Question: I'm define my method controller index() and I pass param title for show in my html view:
'''
class WebController extends BaseController{
public $layout = 'layout.base';
/*Index*/
public function index(){
$this->layout->title = 'Index Title';
return View::make('pages.index');
}
}
'''
But when I load the page return this error:

And in my 'appiews\layoutase.blade.php' i have:
'''
<!DOCTYPE html>
<html lang="es">
<head>
<title>{{$title}}</title>
@section('metas')
@show
@section('styles')
@show
</head>
'''
This is my route.php:
'''
Route::get('/index',['as' => 'pages.index', 'uses' => 'WebController@index']);
'''
How to fix this?
Thank you very much!
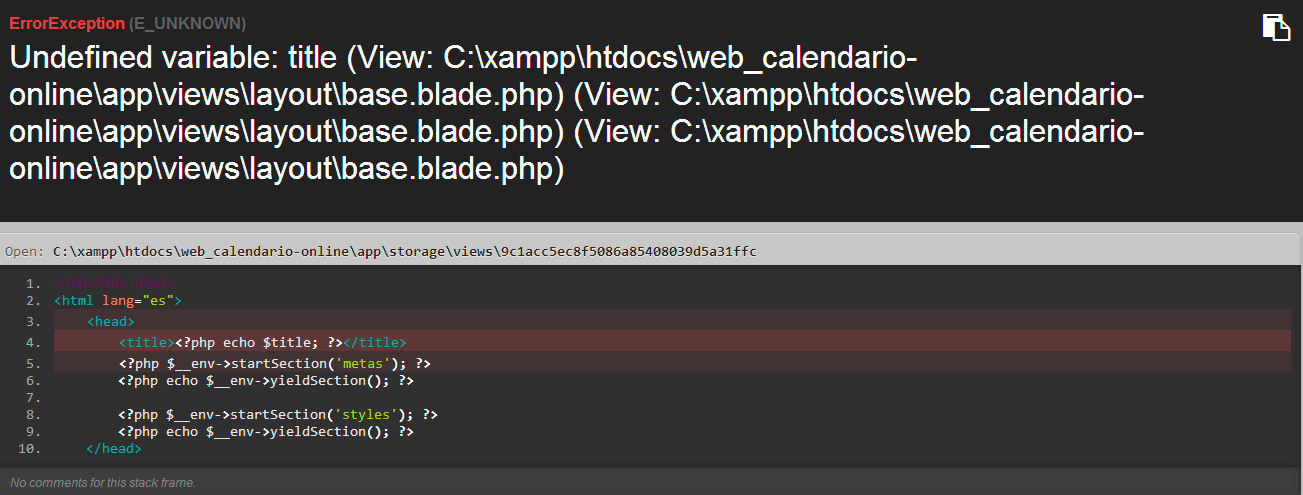
Answer: Try to add an array with data to the 'view::make':
'''
return View::make('pages.index', array('title' => 'Title'));
'''